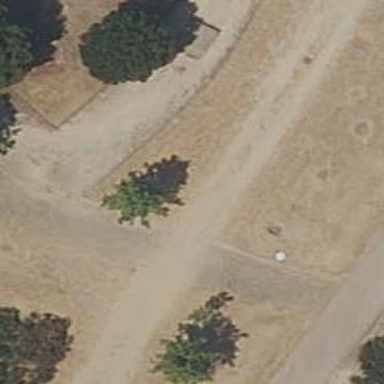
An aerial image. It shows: Dirt footway.